Interaction volume radius: 5 \u00c5
Interaction volume height: 35 \u00c5
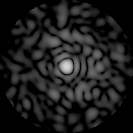
Disorder parameter: 0.8411